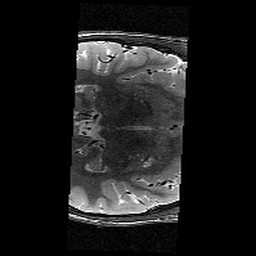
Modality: T2w
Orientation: axial
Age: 13
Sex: male
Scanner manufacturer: siemens
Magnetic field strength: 3 T
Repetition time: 9.23 s
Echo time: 0.067 s